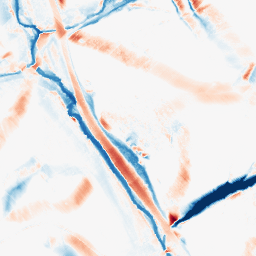
Category: morphological
Decomposition family: morphological_diamond
Decomposition parameters: operation: average
radius: 15
Upsampling method: regularized
Upsampling parameters: scale: 2
lambda_reg: 0.01
Upsampling scale: 2